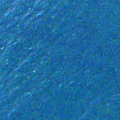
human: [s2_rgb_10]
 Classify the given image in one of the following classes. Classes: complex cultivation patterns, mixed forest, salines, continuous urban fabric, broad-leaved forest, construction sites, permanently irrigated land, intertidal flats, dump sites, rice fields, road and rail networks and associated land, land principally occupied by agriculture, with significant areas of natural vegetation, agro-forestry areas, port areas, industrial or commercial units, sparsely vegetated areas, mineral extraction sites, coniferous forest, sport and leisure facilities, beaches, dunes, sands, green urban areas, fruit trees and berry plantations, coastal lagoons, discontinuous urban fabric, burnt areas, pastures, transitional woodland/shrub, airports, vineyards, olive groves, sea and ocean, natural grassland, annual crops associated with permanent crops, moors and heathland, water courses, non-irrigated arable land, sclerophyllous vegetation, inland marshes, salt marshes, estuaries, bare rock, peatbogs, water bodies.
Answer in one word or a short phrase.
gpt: sea and ocean